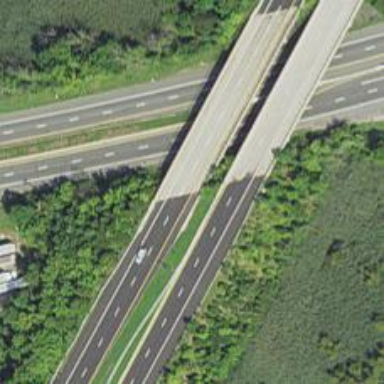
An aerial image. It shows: Bridge crossing over highway trunk expressway.